Interaction volume radius: 10 \u00c5
Interaction volume height: 15 \u00c5
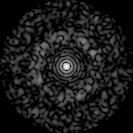
Disorder parameter: 0.8383